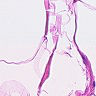
Metastatic tissue present: no